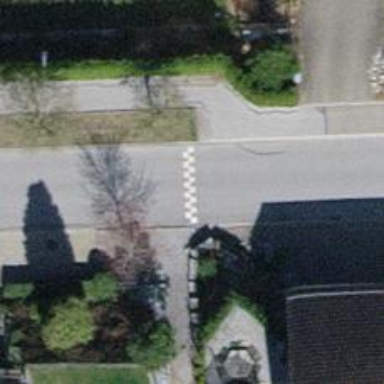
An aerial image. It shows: Residential road with traffic calming table.